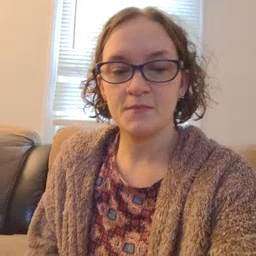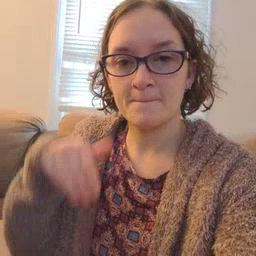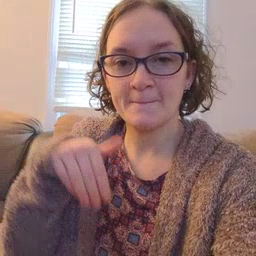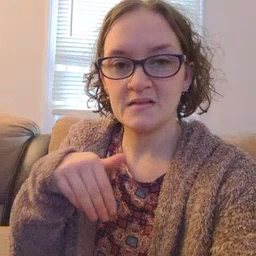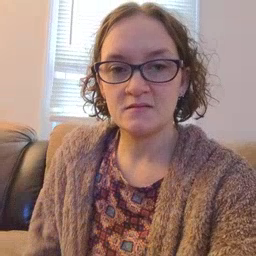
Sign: puppy